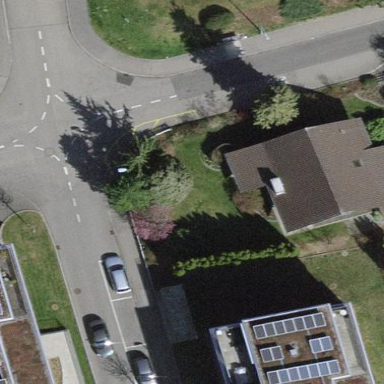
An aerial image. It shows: Simple house.